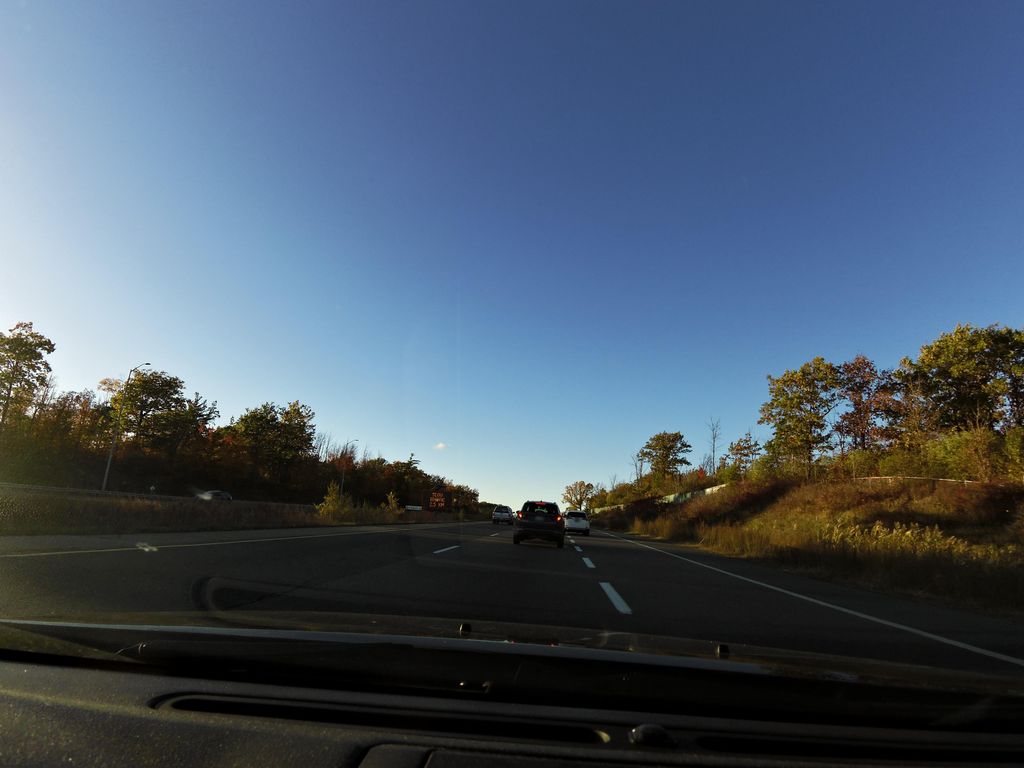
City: hamilton